Question: I want retrieve a video url from Firebase realtime database, but in mine object the url is null.
This is my database:

The video is located in the Firebase Storage.
If I search the URL, Google finds it
This is my code:
'''
public void onDataChange(@NonNull DataSnapshot dataSnapshot) {
listaEsercizi.clear();
for (DataSnapshot snapshot: dataSnapshot.getChildren()) {
String nome = snapshot.getValue(Esercizio.class).getNome();
String video = snapshot.getValue(Esercizio.class).getVideoURI().toString();
listaEsercizi.add(new Esercizio(video, nome));
}
'''
So, the string in "nome" is "Parallele", but the string in "video" is null.
From the debug I realized that in "getVideoUri().toString()" exist the URL, but not is assigned in "video".
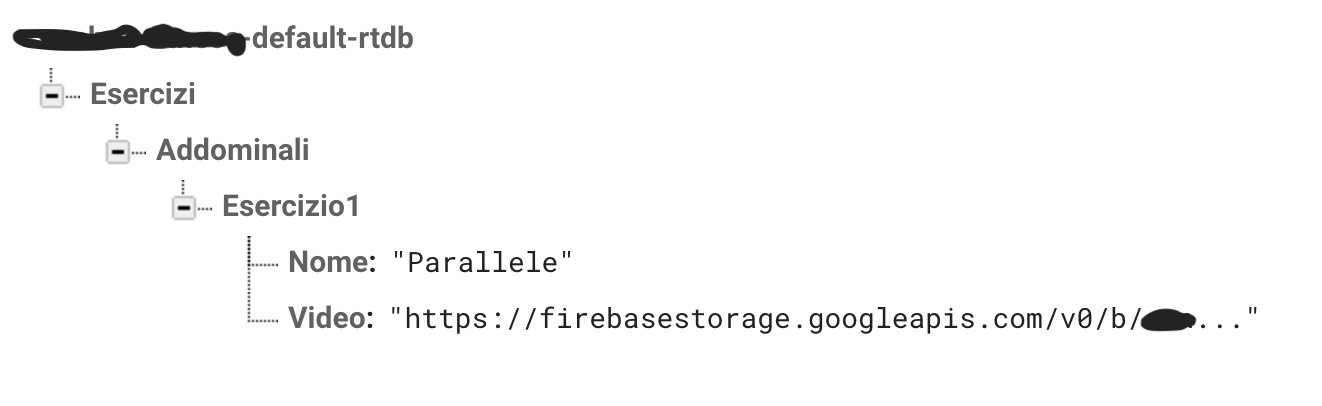
Answer: Your naming for your 'Video' is not match as the database.
Change from:
'''
private String videoURI;
//Here is video getset
'''
To:
'''
private String video;
//Here is video getset
'''
And then, you can call them like this:
'''
String nome = snapshot.getValue(Esercizio.class).getNome();
String video = snapshot.getValue(Esercizio.class).getVideo();
listaEsercizi.add(new Esercizio(video, nome));
'''